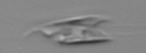
Label: Chrysochromulina_lanceolata